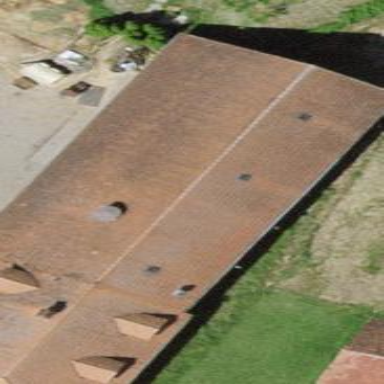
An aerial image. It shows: Farm building.